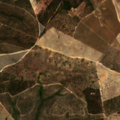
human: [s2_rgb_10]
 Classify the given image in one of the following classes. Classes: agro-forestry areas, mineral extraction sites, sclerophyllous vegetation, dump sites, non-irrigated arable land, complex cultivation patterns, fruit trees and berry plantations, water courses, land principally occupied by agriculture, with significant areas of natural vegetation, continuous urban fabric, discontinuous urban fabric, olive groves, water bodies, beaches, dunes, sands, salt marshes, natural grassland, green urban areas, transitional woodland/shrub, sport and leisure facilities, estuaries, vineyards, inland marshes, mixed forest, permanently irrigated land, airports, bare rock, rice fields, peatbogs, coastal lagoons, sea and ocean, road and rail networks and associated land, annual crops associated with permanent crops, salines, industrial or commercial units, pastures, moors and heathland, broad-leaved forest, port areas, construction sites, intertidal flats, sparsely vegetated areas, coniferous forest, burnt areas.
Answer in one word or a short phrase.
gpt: olive groves, broad-leaved forest, mixed forest, transitional woodland/shrub